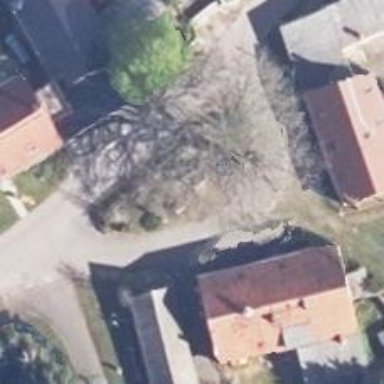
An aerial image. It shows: Shelter.